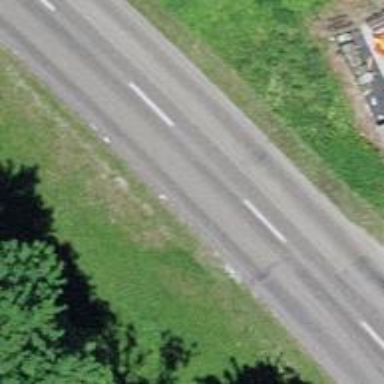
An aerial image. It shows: Asphalt road classified as tertiary.